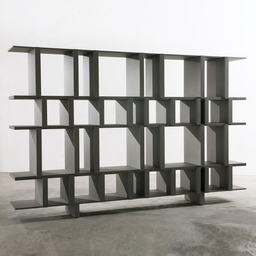
Label: furniture